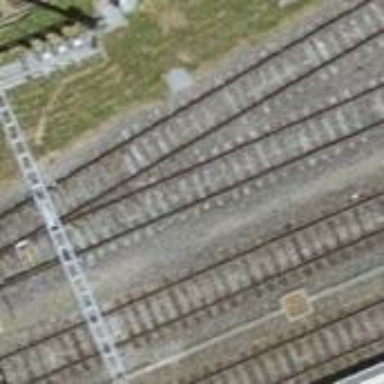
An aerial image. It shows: Single-track electrified railway yard with contact line electrification.